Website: home-depot
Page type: order-tracking
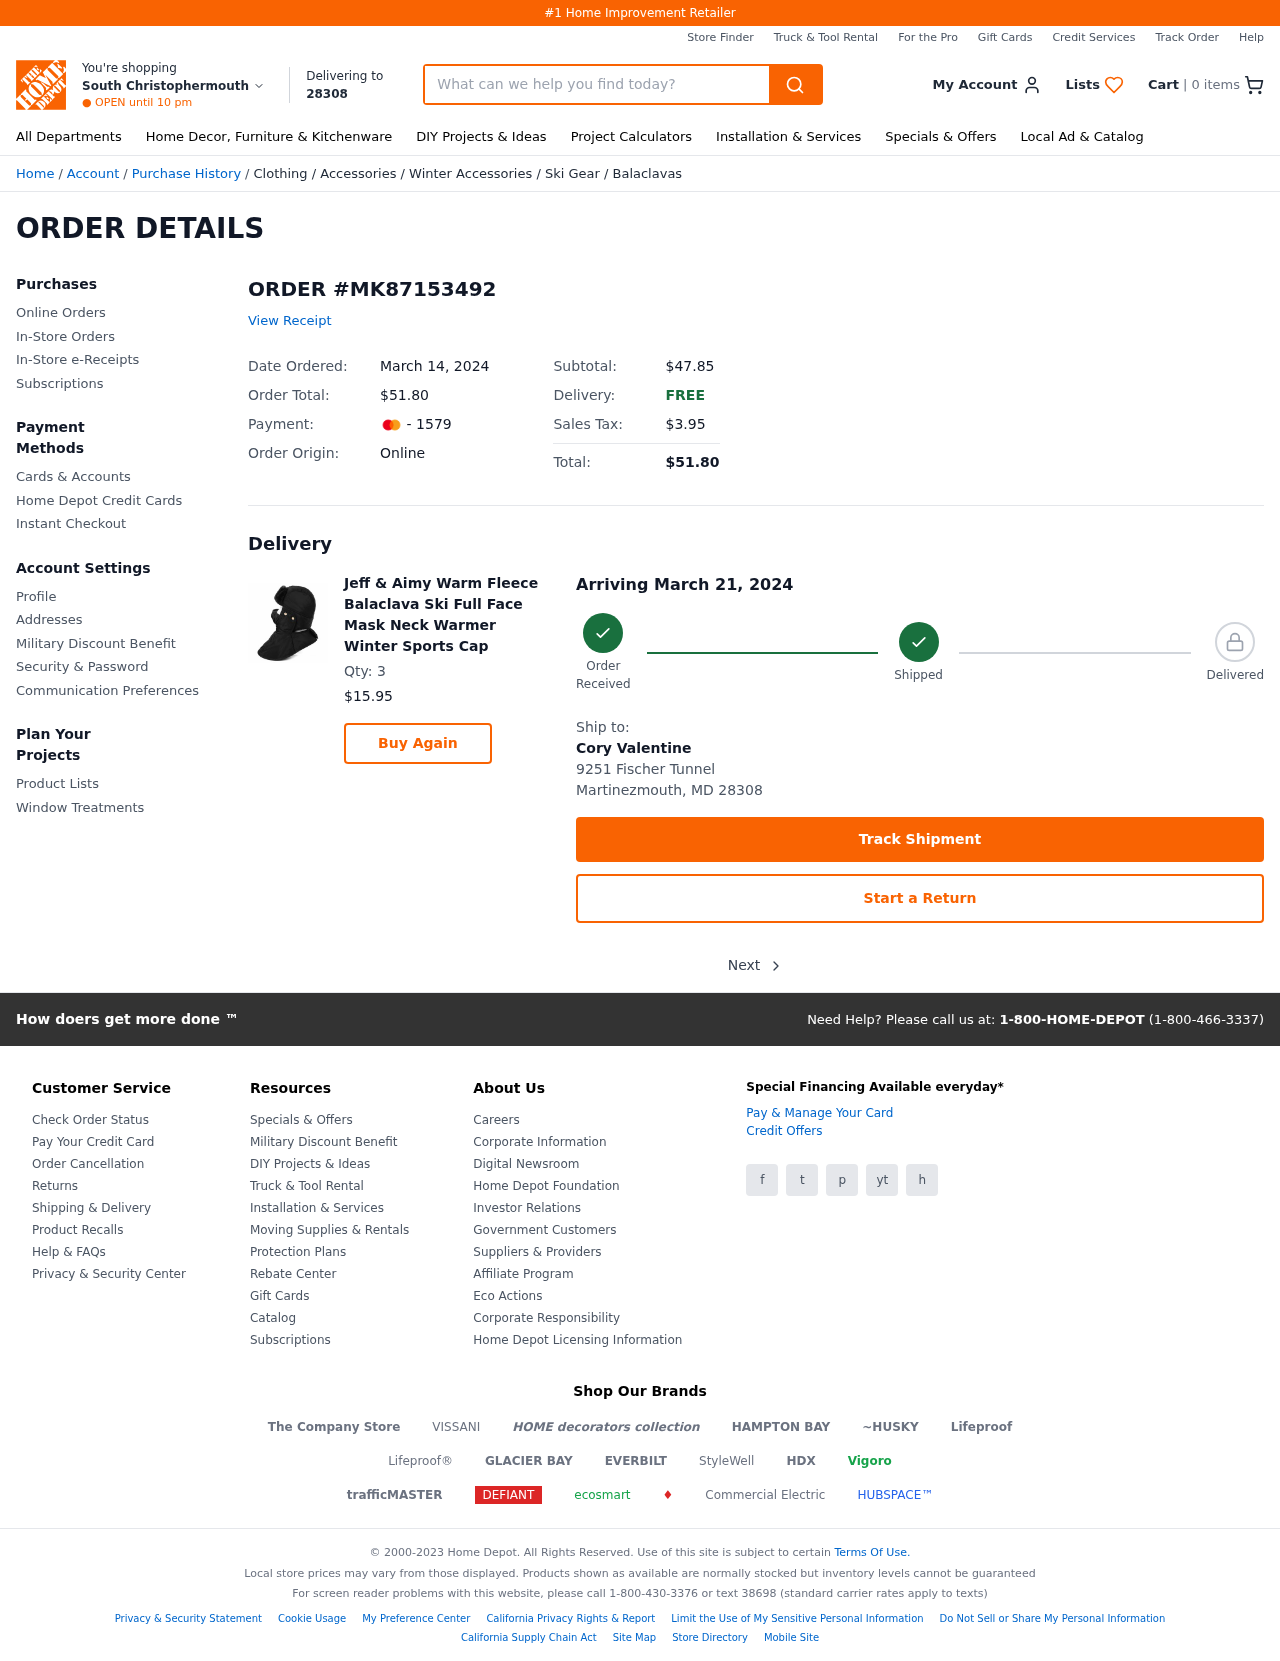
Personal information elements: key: PII_CARD_LAST4
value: - 1579
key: PII_CITY2
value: South Christophermouth
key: PII_CITY_STATE_ZIP
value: Martinezmouth, MD 28308
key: PII_FULLNAME
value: Cory Valentine
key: PII_POSTCODE
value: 28308
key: PII_STREET
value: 9251 Fischer Tunnel
Product elements: key: PRODUCT1_BREADCRUMB
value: Clothing
Accessories
Winter Accessories
Ski Gear
Balaclavas
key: PRODUCT1_NAME
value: Jeff & Aimy Warm Fleece Balaclava Ski Full Face Mask Neck Warmer Winter Sports Cap
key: PRODUCT1_PRICE
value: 15.95
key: PRODUCT1_QUANTITY
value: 3
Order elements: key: ORDER_NUM_ITEMS
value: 0
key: ORDER_ID
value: MK87153492
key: ORDER_DATE
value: March 14, 2024
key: ORDER_TOTAL
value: $51.80
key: ORDER_SUBTOTAL
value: $47.85
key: ORDER_TAX
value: $3.95
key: ORDER_DELIVERY_DATE
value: Arriving March 21, 2024
Search elements: key: HEADER_SEARCH
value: What can we help you find today?